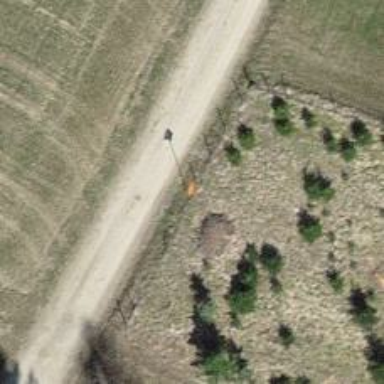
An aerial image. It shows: Aerial marker.